Question: I'm facing a problem in updating my database, when I'm trying to update my password in database i cannot update my alphabet password in my database for example "adnan" but I can update numeric password in database for example "1233".
'''
<?php
if(isset($_POST['submit'])){
$new_pass=$_POST['new_pass'];
$re_new_pass=$_POST['re_new_pss'];
$old_pass=$_POST['old_pss'];
if(empty($new_pass) || empty($re_new_pass) || empty($old_pass) ){
$message="fill all the fields!";
}
else{
if(strcmp($new_pass,$re_new_pass)==0){
$con=mysqli_connect("localhost","root","","managment");
$query="SELECT user_password FROM login_table;";
$sql=mysqli_query($con,$query);
if(mysqli_num_rows($sql) > 0){
$result=mysqli_fetch_assoc($sql);
if(strcmp($old_pass,$result['user_password'])==0){
$query_insert="UPDATE login_table SET user_password=$new_pass WHERE user_password=$old_pass;";
$sql=mysqli_query($con,$query_insert);
$message="password change seccessfully!";
}
else{
$message="Old password in not correct!";
}
}
}
else{
$message="please type same passwords in both fileds!";
}
}
}
?>
<html>
<head>
<title>Tutorial</title>
</head>
<body>
<div style="width: 400px; margin: auto;">
<form action="" method="post">
<h3 align="center">Forget password</h3><br />
<div class="text-danger text-center"><?php if(isset($message)) { echo $message; } ?></div>
<div class="form-group">
<label for="login">new password</label>
<input name="new_pass" type="password" class="form-control" />
<label for="login">Re-type new password</label>
<input name="re_new_pss" type="password" class="form-control" />
<label for="login">old password</label>
<input name="old_pss" type="password" class="form-control" />
<br/>
<input name="submit" type="submit" class="btn btn-danger" />
</div>
</form>
<br />
</div>
</body>
</html>
'''

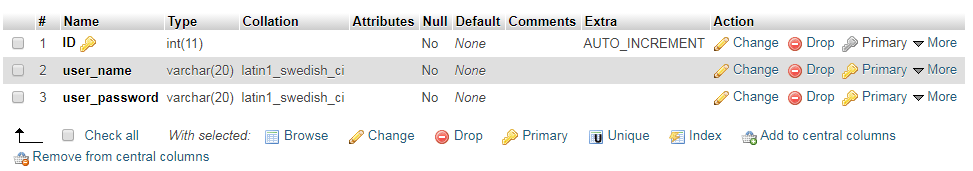
Answer: edit sql update:
'''
$query_insert="UPDATE login_table SET user_password='".$new_pass."' WHERE user_password='".$old_pass."';";
'''